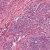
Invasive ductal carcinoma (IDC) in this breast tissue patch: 0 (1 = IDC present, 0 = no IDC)